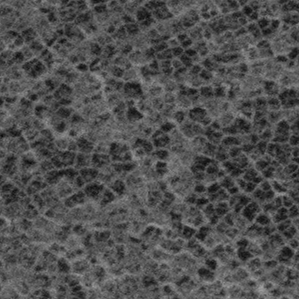
Label: frost